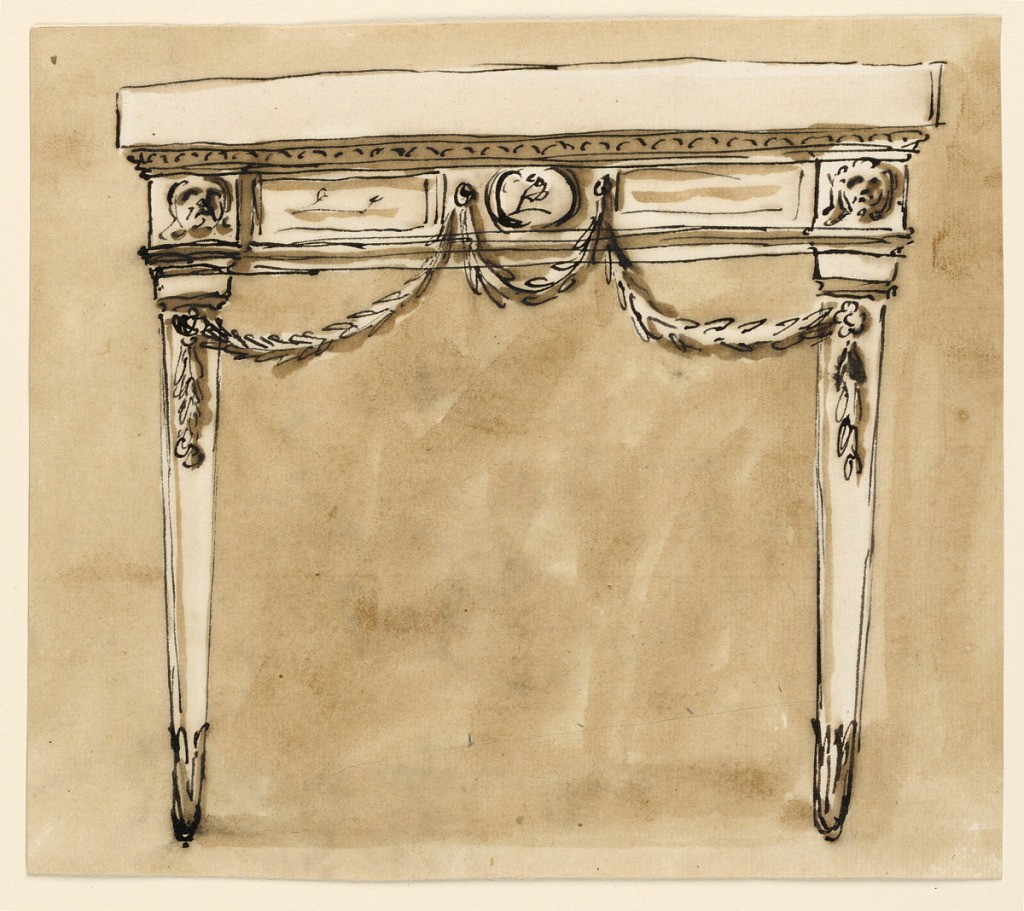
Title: Console table
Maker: Giuseppe Barberi, Italian, 1746–1809
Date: ca. 1785–1790
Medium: Pen and brown ink, brush and brown wash on off-white laid paper
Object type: Drawing
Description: Console table.